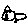
Label: cat